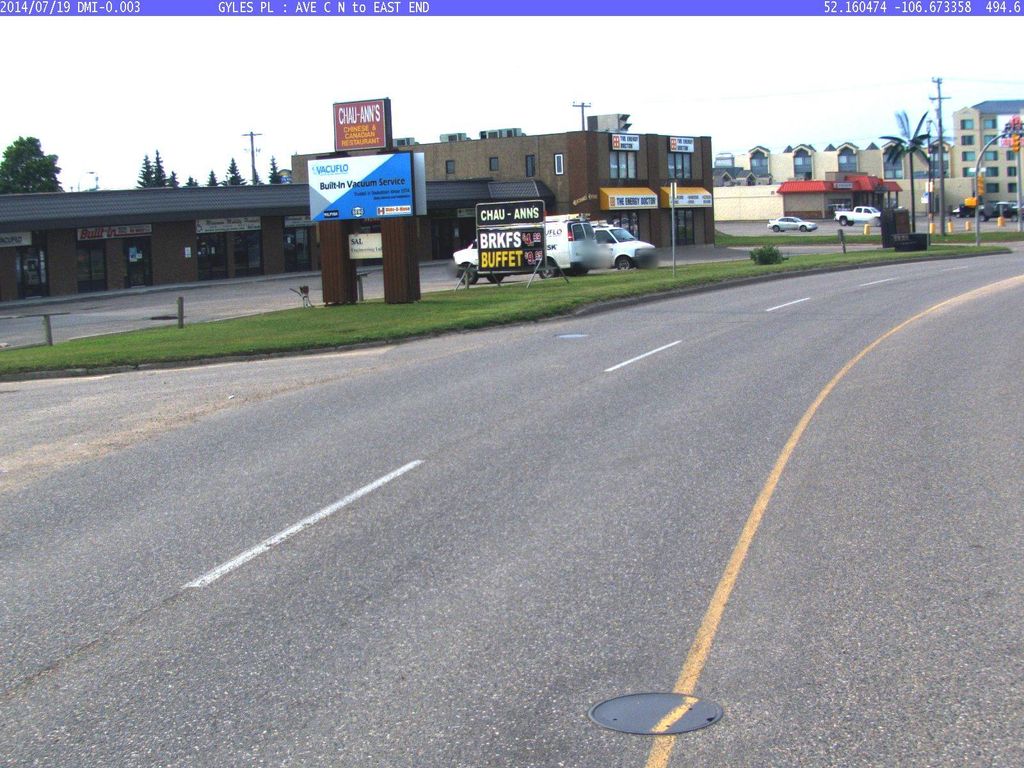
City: saskatoon